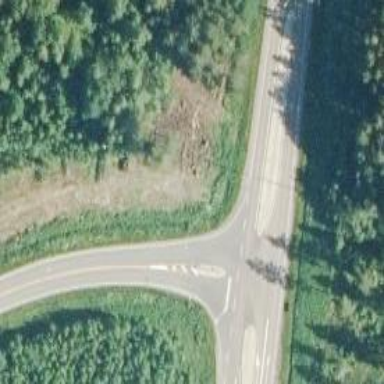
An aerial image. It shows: Trunk highway.